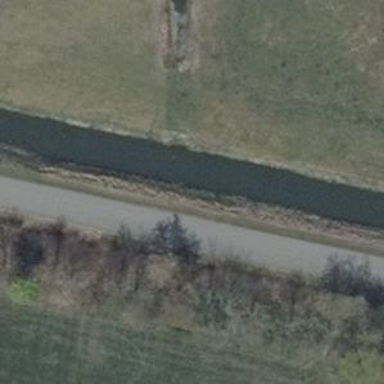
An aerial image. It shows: Culvert tunnel.